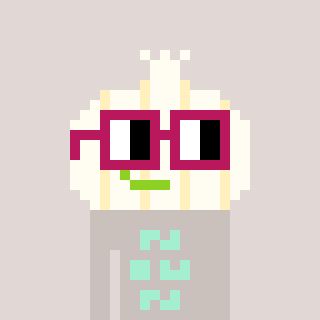
a pixel art character with square dark red glasses, a garlic-shaped head and a foggrey-colored body on a warm background